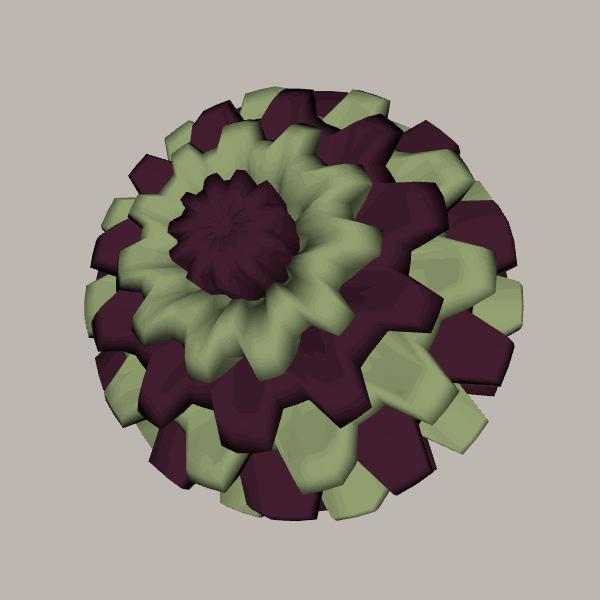
Background: light